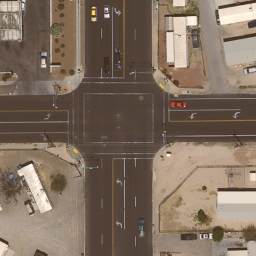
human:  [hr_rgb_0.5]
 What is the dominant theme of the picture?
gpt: intersection